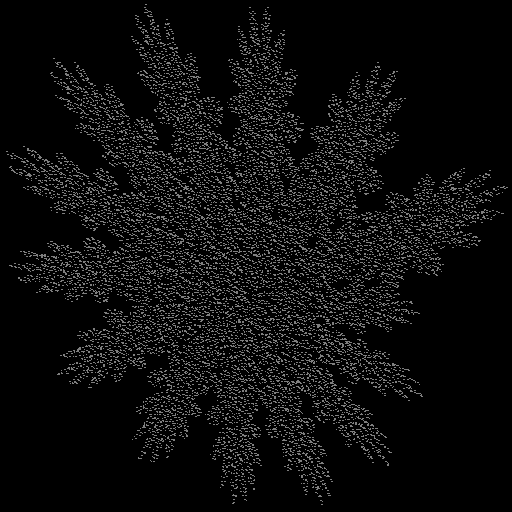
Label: swirl